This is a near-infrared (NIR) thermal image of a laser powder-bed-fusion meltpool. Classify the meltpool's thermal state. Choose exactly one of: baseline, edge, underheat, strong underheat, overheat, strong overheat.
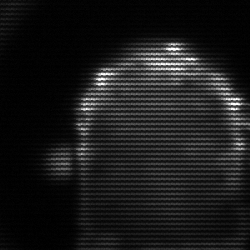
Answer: baseline